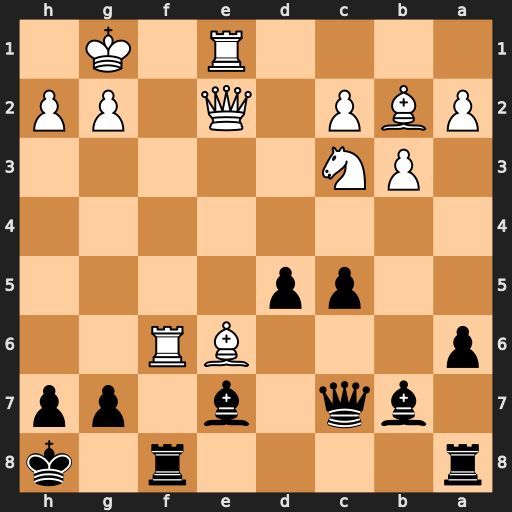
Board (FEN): r4r1k/1bq1b1pp/p3BR2/2pp4/8/1PN5/PBP1Q1PP/4R1K1
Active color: b
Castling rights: -
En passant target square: -
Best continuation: Bxf6 Nxd5 Bxd5